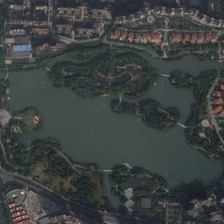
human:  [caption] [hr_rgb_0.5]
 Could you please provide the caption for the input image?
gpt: some buildings are around a park with many green trees and a large pond .

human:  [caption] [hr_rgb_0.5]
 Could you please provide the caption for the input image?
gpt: some buildings are around a park with many green trees and a large pond .

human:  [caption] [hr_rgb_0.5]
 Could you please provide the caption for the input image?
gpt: many islands are in the lake surrounded by green trees .

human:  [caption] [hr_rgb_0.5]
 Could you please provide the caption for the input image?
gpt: the resident areas besides the dark green trees .

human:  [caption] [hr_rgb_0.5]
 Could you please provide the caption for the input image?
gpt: many islands are in the lake surrounded by green trees .